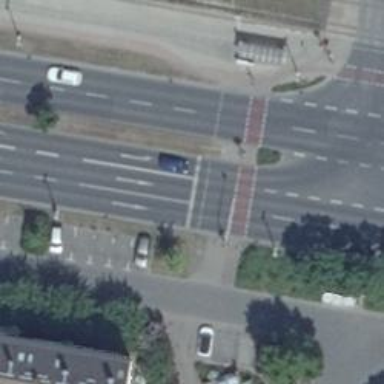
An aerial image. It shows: Asphalt path for both cycling and walking.